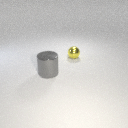
large gray metal cylinder to the left of small yellow metal sphere